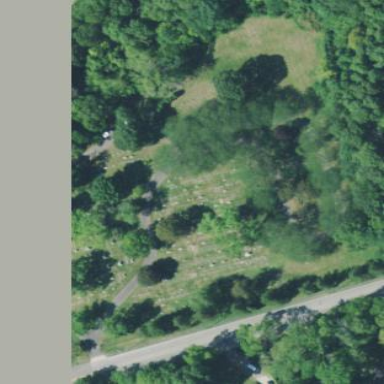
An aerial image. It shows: Cemetery.